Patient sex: M
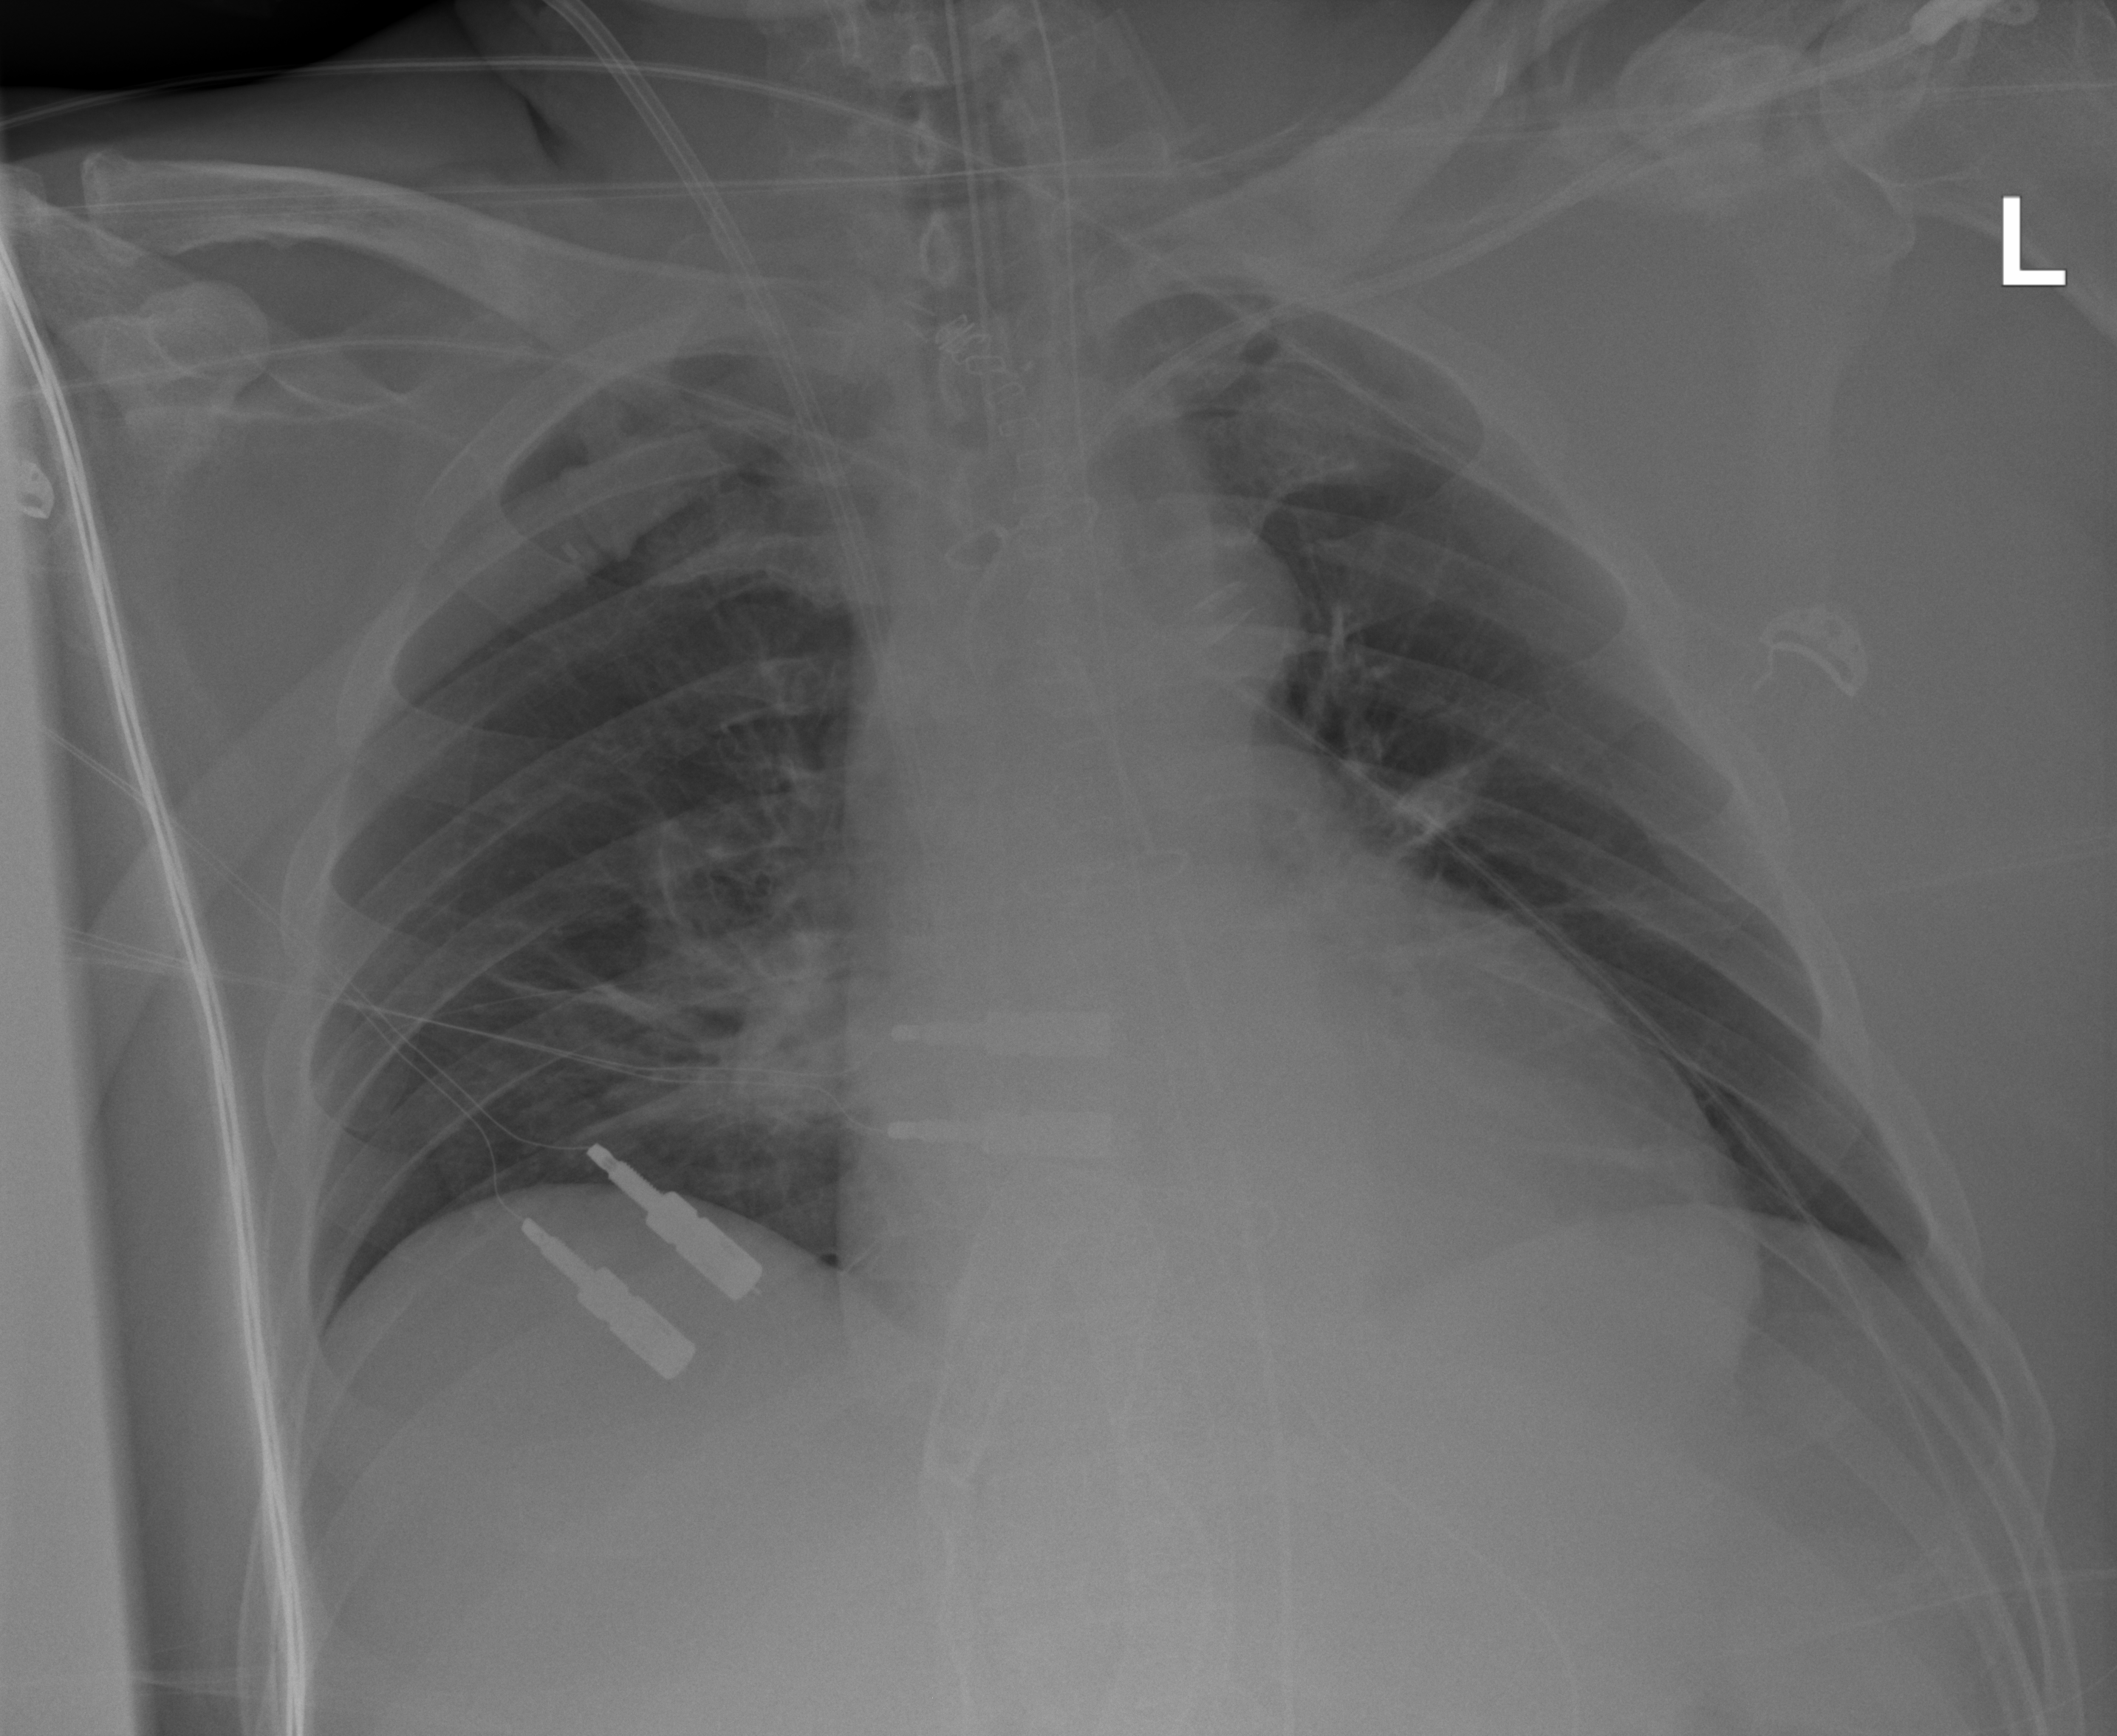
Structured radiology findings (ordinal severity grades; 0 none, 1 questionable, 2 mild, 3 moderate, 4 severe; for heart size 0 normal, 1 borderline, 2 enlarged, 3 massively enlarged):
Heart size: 2
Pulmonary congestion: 2
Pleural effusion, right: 0
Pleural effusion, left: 0
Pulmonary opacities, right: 0
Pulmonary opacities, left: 0
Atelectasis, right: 0
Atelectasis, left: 0